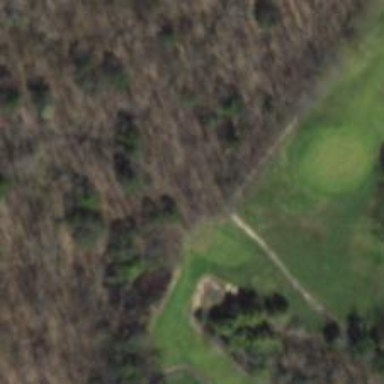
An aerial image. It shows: Golf tee.